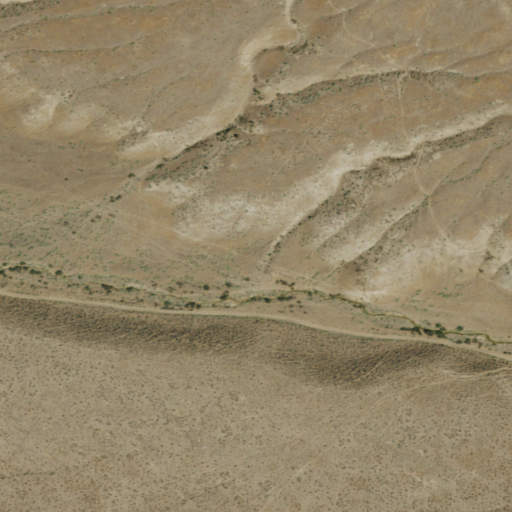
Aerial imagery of valley in Nevada named Elbow Canyon containing shrub and grassland